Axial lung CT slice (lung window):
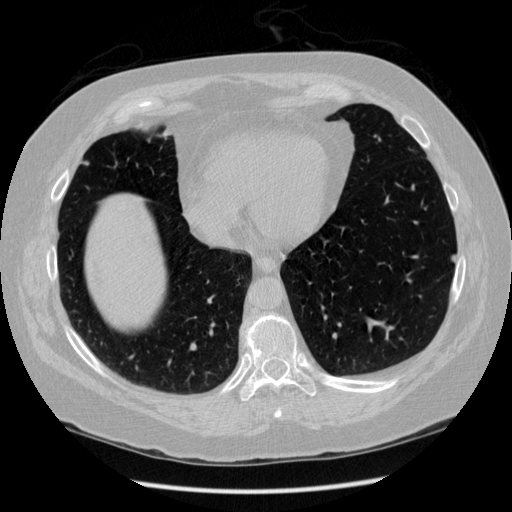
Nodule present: yes
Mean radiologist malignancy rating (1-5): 3